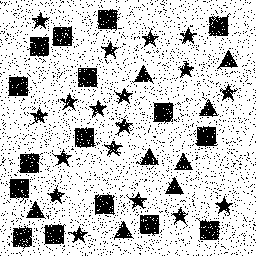
Squares: 16
Triangles: 8
Stars: 18
Total shapes: 42